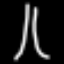
Label: The Eiffel Tower